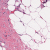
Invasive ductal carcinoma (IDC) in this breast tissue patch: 1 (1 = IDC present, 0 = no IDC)